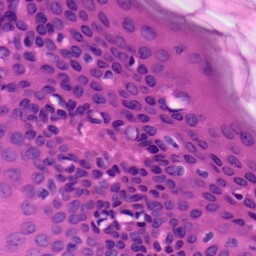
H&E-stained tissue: Skin